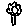
Label: flower